Question: After changing the font size of the widget text increases , how to make it static?

I'm giving you all the code so you can run the program. So do not swear
'''
from tkinter import*
import tkinter as tk
from tkinter import Toplevel, Listbox, StringVar, BooleanVar, TclError
from tkinter import filedialog, scrolledtext,Menu,END,messagebox
from tkinter.ttk import Checkbutton, Frame, Label, Button, Scrollbar, Style, Entry
from tkinter.font import families, Font
from locale import getdefaultlocale
import PIL
from PIL import Image, ImageTk
__version__ = "2.0.2"
# --- translation
EN = {"Cancel": "Cancel", "Bold": "Bold", "Italic": "Italic",
"Underline": "Underline", "Overstrike": "Strikethrough"}
FR = {"Cancel": "Annuler", "Bold": "Gras", "Italic": "Italique",
"Underline": "Souligne", "Overstrike": "Barre"}
LANGUAGES = {"fr": FR, "en": EN}
if getdefaultlocale()[0][:2] == "fr":
TR = LANGUAGES["fr"]
else:
TR = LANGUAGES["en"]
class FontChooser(Toplevel):
""".Font chooser dialog."""
def __init__(self, master, font_dict={}, text="Abcd", title="Font Chooser",
**kwargs):
"""
Create a new FontChooser instance.
Arguments:
master: master window
font_dict: dictionnary, like the one returned by the .actual
method of a Font object:
{'family': 'DejaVu Sans',
'overstrike': False,
'size': 12,
'slant': 'italic' or 'roman',
'underline': False,
'weight': 'bold' or 'normal'}
text: text to be displayed in the preview label
title: window title
**kwargs: additional keyword arguments to be passed to
Toplevel.__init__
"""
Toplevel.__init__(self, master, **kwargs)
self.title(title)
self.resizable(False, False)
self.protocol("WM_DELETE_WINDOW", self.quit)
self._validate_family = self.register(self.validate_font_family)
self._validate_size = self.register(self.validate_font_size)
# --- variable storing the chosen font
self.res = ""
style = Style(self)
style.configure("prev.TLabel", background="white")
bg = style.lookup("TLabel", "background")
self.configure(bg=bg)
# --- family list
self.fonts = list(set(families()))
self.fonts.append("TkDefaultFont")
self.fonts.sort()
for i in range(len(self.fonts)):
self.fonts[i] = self.fonts[i].replace(" ", "\ ")
max_length = int(2.5 * max([len(font) for font in self.fonts])) // 3
self.sizes = ["%i" % i for i in (list(range(6, 17)) + list(range(18, 32, 2)))]
# --- font default
font_dict["weight"] = font_dict.get("weight", "normal")
font_dict["slant"] = font_dict.get("slant", "roman")
font_dict["underline"] = font_dict.get("underline", False)
font_dict["overstrike"] = font_dict.get("overstrike", False)
font_dict["family"] = font_dict.get("family",
self.fonts[0].replace('\ ', ' '))
font_dict["size"] = font_dict.get("size", 10)
# --- creation of the widgets
# ------ style parameters (bold, italic ...)
options_frame = Frame(self, relief='groove', borderwidth=2)
self.font_family = StringVar(self, " ".join(self.fonts))
self.font_size = StringVar(self, " ".join(self.sizes))
self.var_bold = BooleanVar(self, font_dict["weight"] == "bold")
b_bold = Checkbutton(options_frame, text=TR["Bold"],
command=self.toggle_bold,
variable=self.var_bold)
b_bold.grid(row=0, sticky="w", padx=4, pady=(4, 2))
self.var_italic = BooleanVar(self, font_dict["slant"] == "italic")
b_italic = Checkbutton(options_frame, text=TR["Italic"],
command=self.toggle_italic,
variable=self.var_italic)
b_italic.grid(row=1, sticky="w", padx=4, pady=2)
self.var_underline = BooleanVar(self, font_dict["underline"])
b_underline = Checkbutton(options_frame, text=TR["Underline"],
command=self.toggle_underline,
variable=self.var_underline)
b_underline.grid(row=2, sticky="w", padx=4, pady=2)
self.var_overstrike = BooleanVar(self, font_dict["overstrike"])
b_overstrike = Checkbutton(options_frame, text=TR["Overstrike"],
variable=self.var_overstrike,
command=self.toggle_overstrike)
b_overstrike.grid(row=3, sticky="w", padx=4, pady=(2, 4))
# ------ Size and family
self.var_size = StringVar(self)
self.entry_family = Entry(self, width=max_length, validate="key",
validatecommand=(self._validate_family, "%d", "%S",
"%i", "%s", "%V"))
self.entry_size = Entry(self, width=4, validate="key",
textvariable=self.var_size,
validatecommand=(self._validate_size, "%d", "%P", "%V"))
self.list_family = Listbox(self, selectmode="browse",
listvariable=self.font_family, highlightthickness=0, exportselection=False, width=max_length)
self.list_size = Listbox(self, selectmode="browse",
listvariable=self.font_size, highlightthickness=0, exportselection=False, width=4)
scroll_family = Scrollbar(self, orient='vertical', command=self.list_family.yview)
scroll_size = Scrollbar(self, orient='vertical', command=self.list_size.yview)
self.preview_font = Font(self, **font_dict)
if len(text) > 30:
text = text[:30]
self.preview = Label(self, relief="groove", style="prev.TLabel", text=text, font=self.preview_font, anchor="center")
self.list_family.configure(yscrollcommand=scroll_family.set)
self.list_size.configure(yscrollcommand=scroll_size.set)
self.entry_family.insert(0, font_dict["family"])
self.entry_family.selection_clear()
self.entry_family.icursor("end")
self.entry_size.insert(0, font_dict["size"])
try:
i = self.fonts.index(self.entry_family.get().replace(" ", "\ "))
except ValueError:
i = 0
self.list_family.selection_clear(0, "end")
self.list_family.selection_set(i)
self.list_family.see(i)
try:
i = self.sizes.index(self.entry_size.get())
self.list_size.selection_clear(0, "end")
self.list_size.selection_set(i)
self.list_size.see(i)
except ValueError:
pass
self.entry_family.grid(row=0, column=0, sticky="ew", pady=(10, 1), padx=(10, 0))
self.entry_size.grid(row=0, column=2, sticky="ew", pady=(10, 1), padx=(10, 0))
self.list_family.grid(row=1, column=0, sticky="nsew", pady=(1, 10), padx=(10, 0))
self.list_size.grid(row=1, column=2, sticky="nsew", pady=(1, 10), padx=(10, 0))
scroll_family.grid(row=1, column=1, sticky='ns', pady=(1, 10))
scroll_size.grid(row=1, column=3, sticky='ns', pady=(1, 10))
options_frame.grid(row=0, column=4, rowspan=2, padx=10, pady=10, ipadx=10)
self.preview.grid(row=2, column=0, columnspan=5, sticky="eswn", padx=10, pady=(0, 10), ipadx=4, ipady=4)
button_frame = Frame(self)
button_frame.grid(row=3, column=0, columnspan=5, pady=(0, 10), padx=10)
Button(button_frame, text="Ok", command=self.ok).grid(row=0, column=0, padx=4, sticky='ew')
Button(button_frame, text=TR["Cancel"], command=self.quit).grid(row=0, column=1, padx=4, sticky='ew')
self.list_family.bind('<<ListboxSelect>>', self.update_entry_family)
self.list_size.bind('<<ListboxSelect>>', self.update_entry_size, add=True)
self.list_family.bind("<KeyPress>", self.keypress)
self.entry_family.bind("<Return>", self.change_font_family)
self.entry_family.bind("<Tab>", self.tab)
self.entry_size.bind("<Return>", self.change_font_size)
self.entry_family.bind("<Down>", self.down_family)
self.entry_size.bind("<Down>", self.down_size)
self.entry_family.bind("<Up>", self.up_family)
self.entry_size.bind("<Up>", self.up_size)
self.bind_class("TEntry", "<Control-a>", self.select_all)
self.wait_visibility(self)
self.grab_set()
self.entry_family.focus_set()
self.lift()
def select_all(self, event):
event.widget.selection_range(0, "end")
def keypress(self, event):
key = event.char.lower()
l = [i for i in self.fonts if i[0].lower() == key]
if l:
i = self.fonts.index(l[0])
self.list_family.selection_clear(0, "end")
self.list_family.selection_set(i)
self.list_family.see(i)
self.update_entry_family()
def up_family(self, event):
try:
i = self.list_family.curselection()[0]
self.list_family.selection_clear(0, "end")
if i <= 0:
i = len(self.fonts)
self.list_family.see(i - 1)
self.list_family.select_set(i - 1)
except TclError:
self.list_family.selection_clear(0, "end")
i = len(self.fonts)
self.list_family.see(i - 1)
self.list_family.select_set(i - 1)
self.list_family.event_generate('<<ListboxSelect>>')
def up_size(self, event):
"""Navigate in the size listbox with up key."""
try:
s = self.var_size.get()
if s in self.sizes:
i = self.sizes.index(s)
elif s:
sizes = list(self.sizes)
sizes.append(s)
sizes.sort(key=lambda x: int(x))
i = sizes.index(s)
else:
i = 0
self.list_size.selection_clear(0, "end")
if i <= 0:
i = len(self.sizes)
self.list_size.see(i - 1)
self.list_size.select_set(i - 1)
except TclError:
i = len(self.sizes)
self.list_size.see(i - 1)
self.list_size.select_set(i - 1)
self.list_size.event_generate('<<ListboxSelect>>')
def down_family(self, event):
"""Navigate in the family listbox with down key."""
try:
i = self.list_family.curselection()[0]
self.list_family.selection_clear(0, "end")
if i >= len(self.fonts):
i = -1
self.list_family.see(i + 1)
self.list_family.select_set(i + 1)
except TclError:
self.list_family.selection_clear(0, "end")
self.list_family.see(0)
self.list_family.select_set(0)
self.list_family.event_generate('<<ListboxSelect>>')
def down_size(self, event):
"""Navigate in the size listbox with down key."""
try:
s = self.var_size.get()
if s in self.sizes:
i = self.sizes.index(s)
elif s:
sizes = list(self.sizes)
sizes.append(s)
sizes.sort(key=lambda x: int(x))
i = sizes.index(s) - 1
else:
s = len(self.sizes) - 1
self.list_size.selection_clear(0, "end")
if i < len(self.sizes) - 1:
self.list_size.selection_set(i + 1)
self.list_size.see(i + 1)
else:
self.list_size.see(0)
self.list_size.select_set(0)
except TclError:
self.list_size.selection_set(0)
self.list_size.event_generate('<<ListboxSelect>>')
def toggle_bold(self):
"""Update font preview weight."""
b = self.var_bold.get()
self.preview_font.configure(weight=["normal", "bold"][b])
def toggle_italic(self):
"""Update font preview slant."""
b = self.var_italic.get()
self.preview_font.configure(slant=["roman", "italic"][b])
def toggle_underline(self):
"""Update font preview underline."""
b = self.var_underline.get()
self.preview_font.configure(underline=b)
def toggle_overstrike(self):
"""Update font preview overstrike."""
b = self.var_overstrike.get()
self.preview_font.configure(overstrike=b)
def change_font_family(self, event=None):
"""Update font preview family."""
family = self.entry_family.get()
if family.replace(" ", "\ ") in self.fonts:
self.preview_font.configure(family=family)
def change_font_size(self, event=None):
"""Update font preview size."""
size = int(self.var_size.get())
self.preview_font.configure(size=size)
def validate_font_size(self, d, ch, V):
"""Validation of the size entry content."""
l = [i for i in self.sizes if i[:len(ch)] == ch]
i = None
if l:
i = self.sizes.index(l[0])
elif ch.isdigit():
sizes = list(self.sizes)
sizes.append(ch)
sizes.sort(key=lambda x: int(x))
i = min(sizes.index(ch), len(self.sizes))
if i is not None:
self.list_size.selection_clear(0, "end")
self.list_size.selection_set(i)
deb = self.list_size.nearest(0)
fin = self.list_size.nearest(self.list_size.winfo_height())
if V != "forced":
if i < deb or i > fin:
self.list_size.see(i)
return True
if d == '1':
return ch.isdigit()
else:
return True
def tab(self, event):
"""Move at the end of selected text on tab press."""
self.entry_family = event.widget
self.entry_family.selection_clear()
self.entry_family.icursor("end")
return "break"
def validate_font_family(self, action, modif, pos, prev_txt, V):
"""Completion of the text in the entry with existing font names."""
if self.entry_family.selection_present():
sel = self.entry_family.selection_get()
txt = prev_txt.replace(sel, '')
else:
txt = prev_txt
if action == "0":
txt = txt[:int(pos)] + txt[int(pos) + 1:]
return True
else:
txt = txt[:int(pos)] + modif + txt[int(pos):]
ch = txt.replace(" ", "\ ")
l = [i for i in self.fonts if i[:len(ch)] == ch]
if l:
i = self.fonts.index(l[0])
self.list_family.selection_clear(0, "end")
self.list_family.selection_set(i)
deb = self.list_family.nearest(0)
fin = self.list_family.nearest(self.list_family.winfo_height())
index = self.entry_family.index("insert")
self.entry_family.delete(0, "end")
self.entry_family.insert(0, l[0].replace("\ ", " "))
self.entry_family.selection_range(index + 1, "end")
self.entry_family.icursor(index + 1)
if V != "forced":
if i < deb or i > fin:
self.list_family.see(i)
return True
else:
return False
def update_entry_family(self, event=None):
"""Update family entry when an item is selected in the family listbox."""
# family = self.list_family.get("@%i,%i" % (event.x , event.y))
family = self.list_family.get(self.list_family.curselection()[0])
self.entry_family.delete(0, "end")
self.entry_family.insert(0, family)
self.entry_family.selection_clear()
self.entry_family.icursor("end")
self.change_font_family()
def update_entry_size(self, event):
"""Update size entry when an item is selected in the size listbox."""
# size = self.list_size.get("@%i,%i" % (event.x , event.y))
size = self.list_size.get(self.list_size.curselection()[0])
self.var_size.set(size)
self.change_font_size()
def ok(self):
"""Validate choice."""
self.res = self.preview_font.actual()
self.quit()
def get_res(self):
"""Return chosen font."""
return self.res
def quit(self):
self.destroy()
def askfont(master=None, text="Abcd", title="Font Chooser", **font_args):
chooser = FontChooser(master, font_args, text, title)
chooser.wait_window(chooser)
return chooser.get_res()
def edit_font():
font = askfont(root, title="Choose a font")
if font:
font['family'] = font['family'].replace(' ', '\ ')
font_str = "%(family)s %(size)i %(weight)s %(slant)s" % font
if font['underline']:
font_str += ' underline'
if font['overstrike']:
font_str += ' overstrike'
text.configure(font=font_str)
root=tk.Tk()
root.geometry("1423x800")
# added weights so the widget resizes correctly with window
root.rowconfigure(0, weight=1)
root.columnconfigure(0, weight=1)
image = ImageTk.PhotoImage(file="0.png")
lab=tk.Label(root, image = image)
lab.grid(row=0, column=0)
text=tk.Text(root,width = 60,height=15, font=Font(family="Helvetica", size=10))
text.grid(row=0, column=0)
king=tk.Menu(root)
root.config(menu=king)
view=tk.Menu(king, tearoff=0)
view2=tk.Menu(view, tearoff=0)
view2.add_command(label='Font',command=edit_font)
view.add_cascade(label='Text', menu=view2)
king.add_cascade(label='View', menu=view)
root.mainloop()
'''
This is the code you will most likely need to fix my problem:
'''
def askfont(master=None, text="Abcd", title="Font Chooser", **font_args):
chooser = FontChooser(master, font_args, text, title)
chooser.wait_window(chooser)
return chooser.get_res()
def edit_font():
font = askfont(root, title="Choose a font")
if font:
font['family'] = font['family'].replace(' ', '\ ')
font_str = "%(family)s %(size)i %(weight)s %(slant)s" % font
if font['underline']:
font_str += ' underline'
if font['overstrike']:
font_str += ' overstrike'
text.configure(font=font_str)
root=tk.Tk()
root.geometry("1423x800")
# added weights so the widget resizes correctly with window
root.rowconfigure(0, weight=1)
root.columnconfigure(0, weight=1)
image = ImageTk.PhotoImage(file="0.png")
lab=tk.Label(root, image = image)
lab.grid(row=0, column=0)
text=tk.Text(root,width = 60,height=15, font=Font(family="Helvetica", size=10))
text.grid(row=0, column=0)
king=tk.Menu(root)
root.config(menu=king)
view=tk.Menu(king, tearoff=0)
view2=tk.Menu(view, tearoff=0)
view2.add_command(label='Font',command=edit_font)
view.add_cascade(label='Text', menu=view2)
king.add_cascade(label='View', menu=view)
root.mainloop()
'''
This will probably include setting the frame size and frame, as well as banning distribution, one of my friends said. Hope this helps you
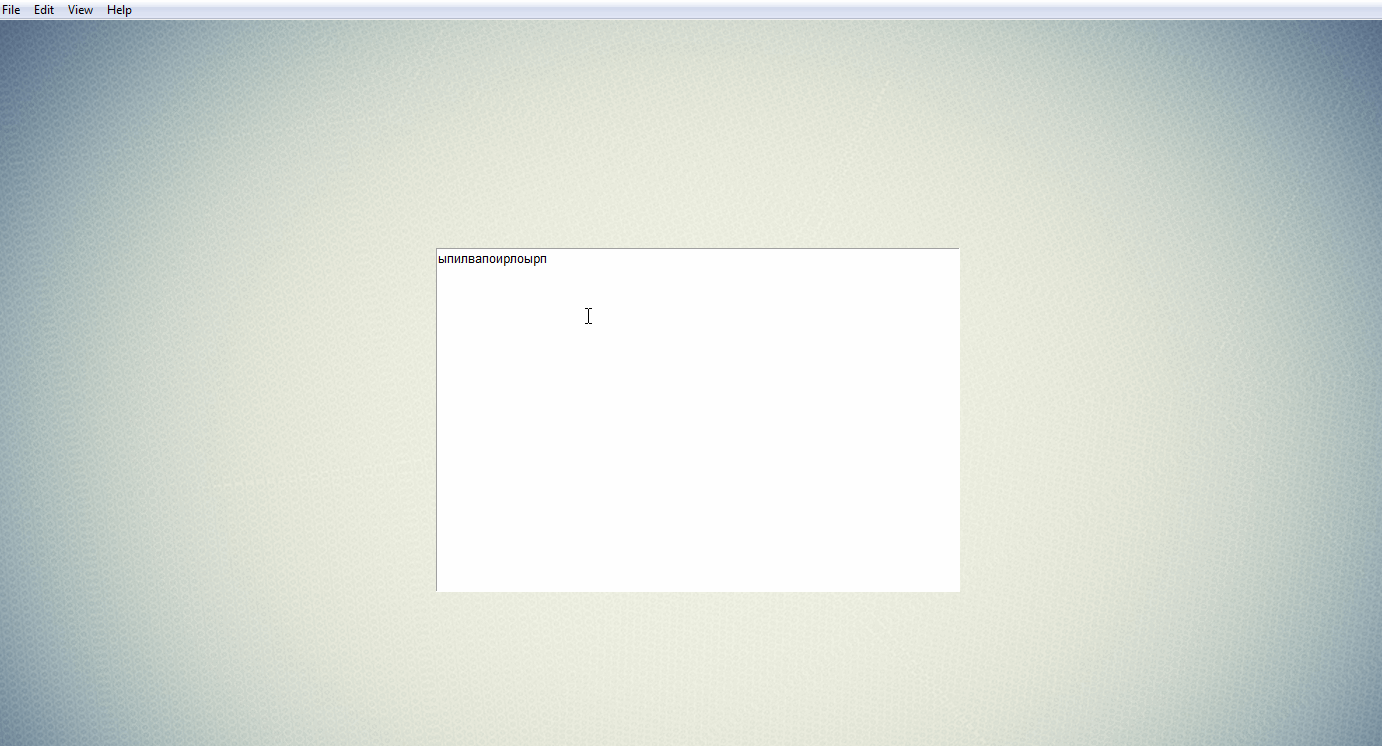
Answer: If you give the Text widget a fixed height and width and wrap it in a Frame with the same width and height and use 'grid_propagate(False)', when the text is made bigger the Text widget stays the same size.
'''
import tkinter as tk
def fontUp():
text.config(font = ("30"))
root = tk.Tk()
root.geometry("800x800")
frm = tk.Frame(root, height = 500, width = 500)
frm.grid(row = 0, column = 0)
frm.grid_propagate(False)
text = tk.Text(frm, height = 500, width = 500)
text.grid(row = 0, column = 0)
btn = tk.Button(root, text="Font bigger", command = fontUp)
btn.grid(row = 2, column = 0)
'''